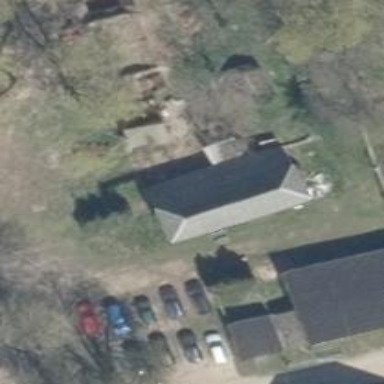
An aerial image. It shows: Gray building with hipped roof.